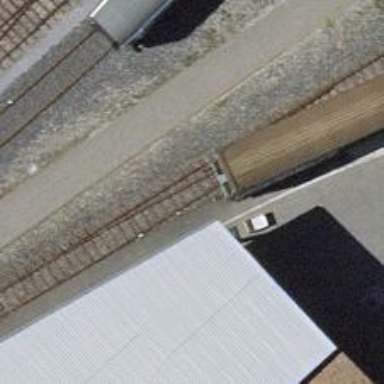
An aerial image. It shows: Railway yard with one track in service.